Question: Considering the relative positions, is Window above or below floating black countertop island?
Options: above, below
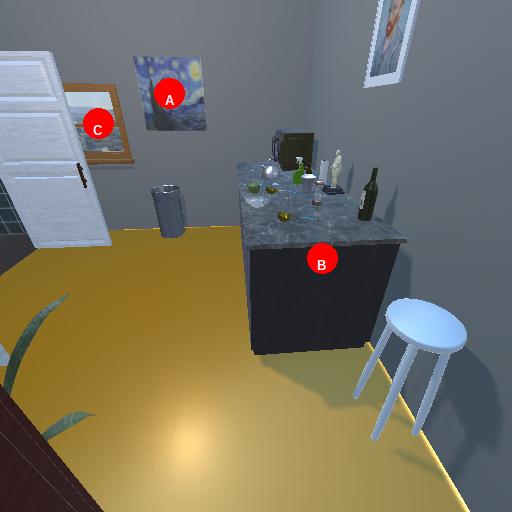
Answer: above